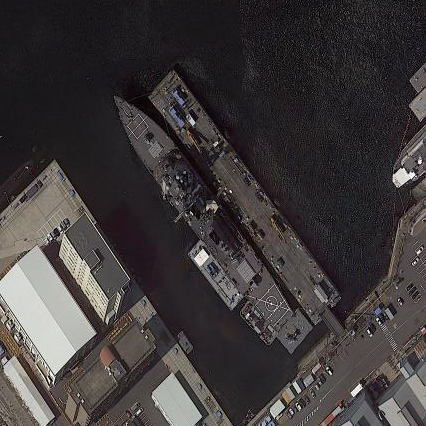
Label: destroyer